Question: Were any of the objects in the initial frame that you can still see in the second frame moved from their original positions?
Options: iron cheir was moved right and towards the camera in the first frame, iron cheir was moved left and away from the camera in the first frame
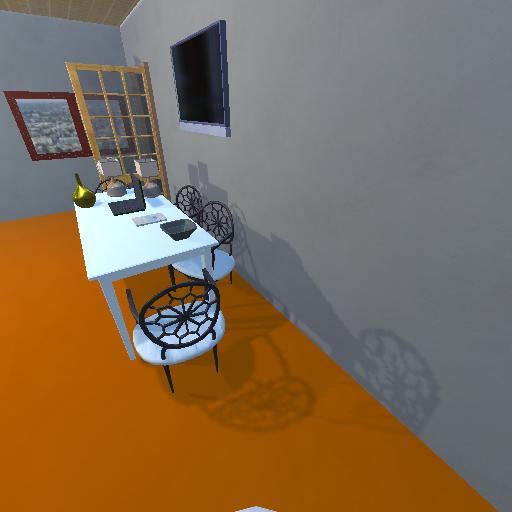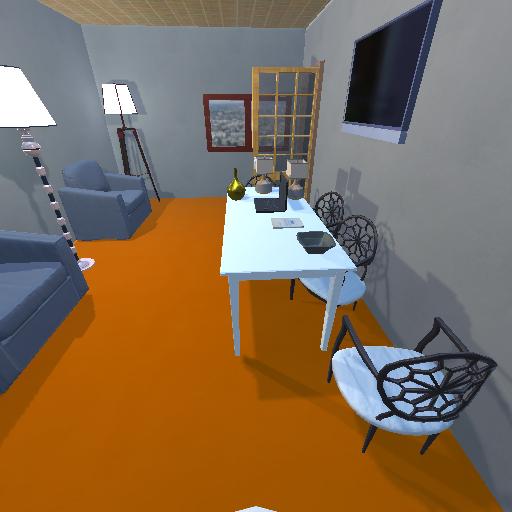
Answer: iron cheir was moved right and towards the camera in the first frame